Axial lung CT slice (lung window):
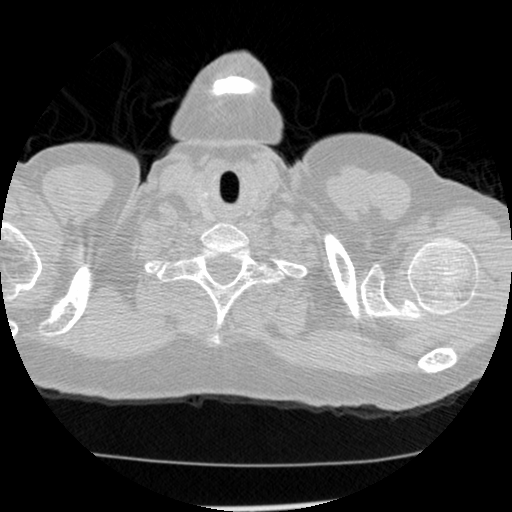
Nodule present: no